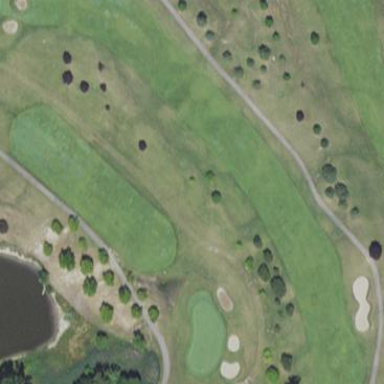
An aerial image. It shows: Grassy area designated as golf fairway.